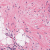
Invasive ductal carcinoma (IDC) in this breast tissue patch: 0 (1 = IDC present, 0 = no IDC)